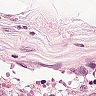
Metastatic tissue present: no